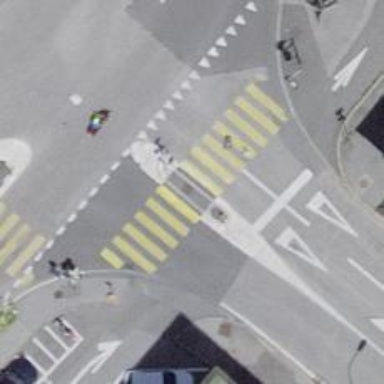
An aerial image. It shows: Crossing with traffic signals and central island.